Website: home-depot
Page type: delivery-shipping
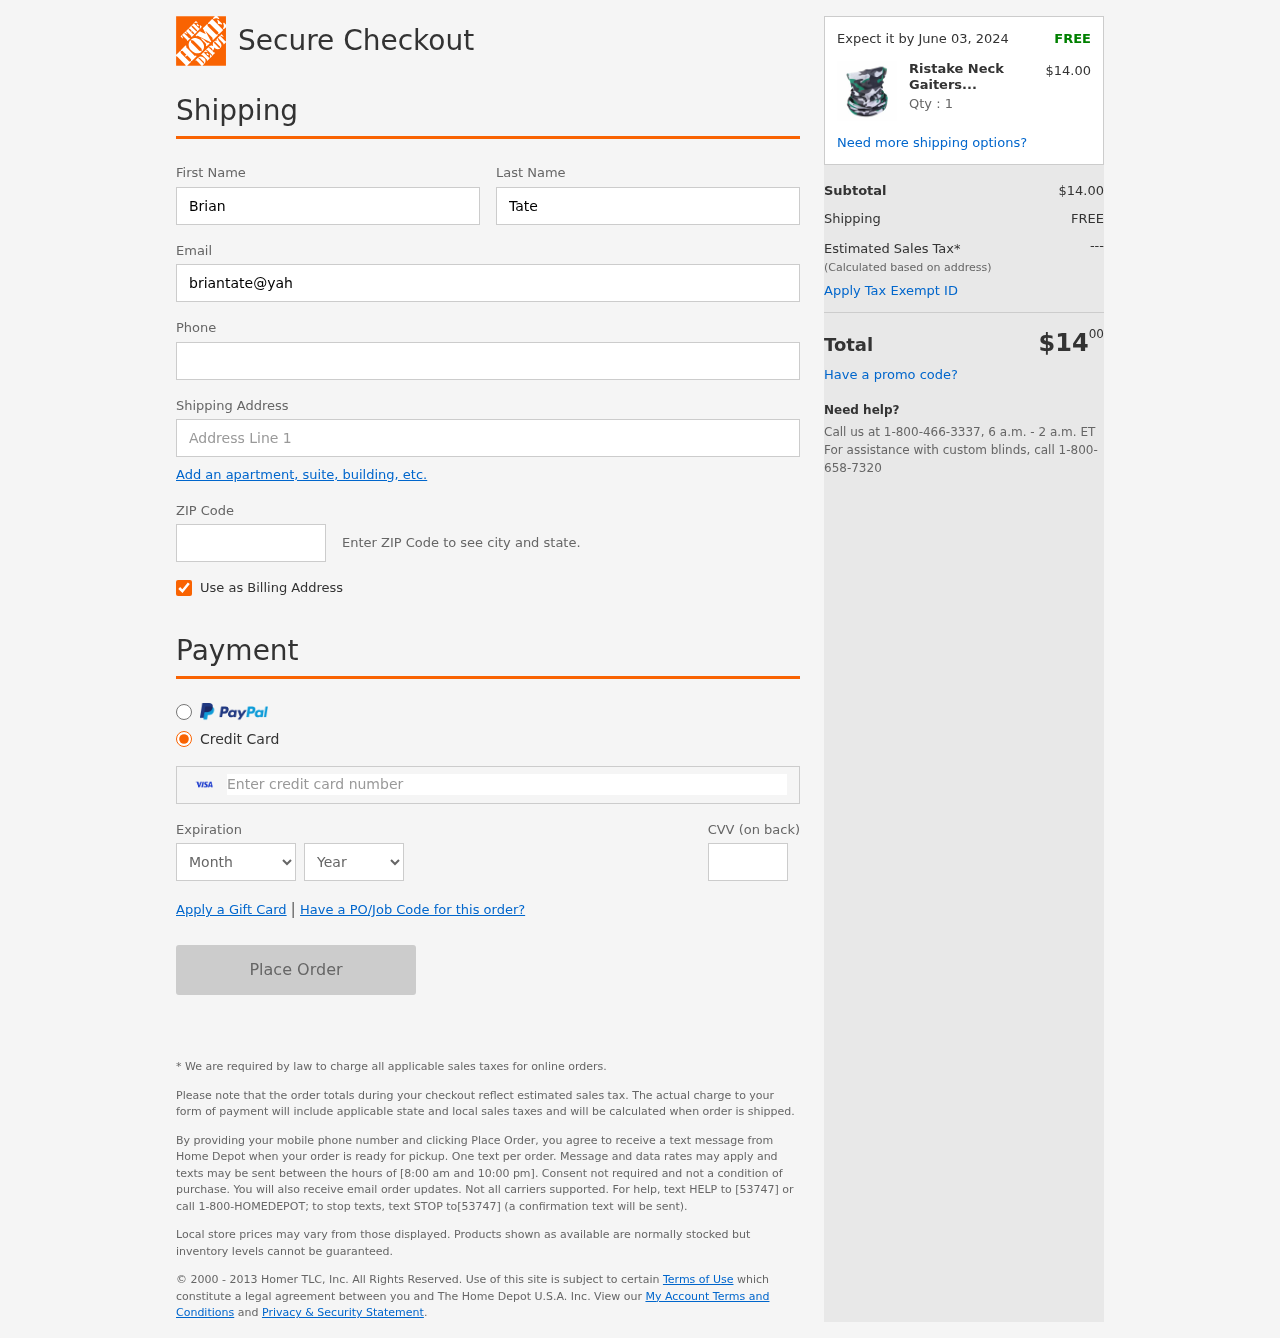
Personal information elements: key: PII_CARD_CVV
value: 458
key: PII_CARD_EXPIRY_MONTH
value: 12
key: PII_CARD_EXPIRY_YEAR
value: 30
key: PII_CARD_NUMBER
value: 4946 2120 7558 2429
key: PII_EMAIL
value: briantate@yahoo.com
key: PII_FIRSTNAME
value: Brian
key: PII_LASTNAME
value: Tate
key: PII_PHONE
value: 2244836147
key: PII_POSTCODE
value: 33326
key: PII_STREET
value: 8699 Brandy Green Apt. 526
Product elements: key: PRODUCT1_NAME
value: Ristake Neck Gaiters, Face Bandana Neck Gaiter Face Scarf Balaclava for Sun Dust Wind, 1 Pack, Multi
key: PRODUCT1_PRICE
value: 14
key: PRODUCT1_QUANTITY
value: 1
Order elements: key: ORDER_DELIVERY_DATE
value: Expect it by June 03, 2024
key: ORDER_SUBTOTAL
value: $14.00
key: ORDER_SHIPPING_COST
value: FREE
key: ORDER_TOTAL
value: $1400